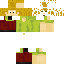
A male human skin with medium skin, wearing blonde long hair dressed in a green_skin tshirt and brown pants, featuring a closed mouth.